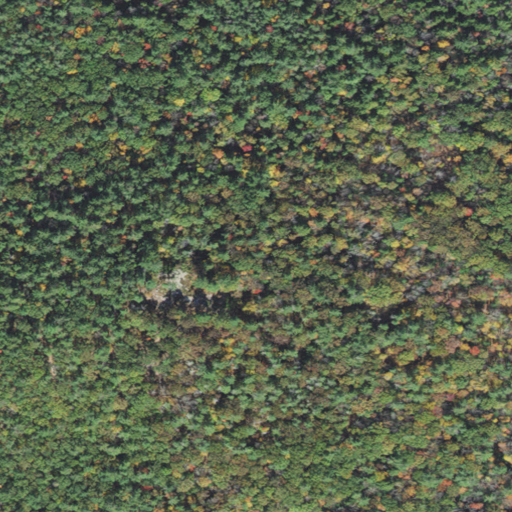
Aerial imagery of mountain in New Hampshire named Honey Hill containing evergreen forest, mixed forest, deciduous forest, and woody wetlands